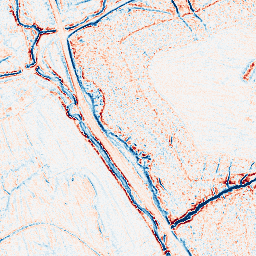
Category: edge_preserving
Decomposition family: anisotropic_diffusion
Decomposition parameters: iterations: 5
kappa: 30
gamma: 0.2
Upsampling method: edge_directed
Upsampling parameters: scale: 4
Upsampling scale: 4